Question: I have a set of coordinates that I get from identifying some sources in an image and I have another set of coordinates from a text file catalog that correspond to the sources in the image. I wanted to correlate the coordinates in the textfile with the coordinate identified in the image. Although both coordinate frame is the same, they have slight differences due to systematics, so I could only rely on the relative relation between them (e.g. the distance between points). I could have any number of source in one image, but the number is not large, probably no more than 5. In the example below, the goal is to figure out what the point on the left figure corresponds to in the right picture by matching up a --> a', b--> b', and c--> c'.

Is there some Python package/ module that performs similar function?
I am not too sure how this type of coordinate comparison with n-sources would be hard-coded in.
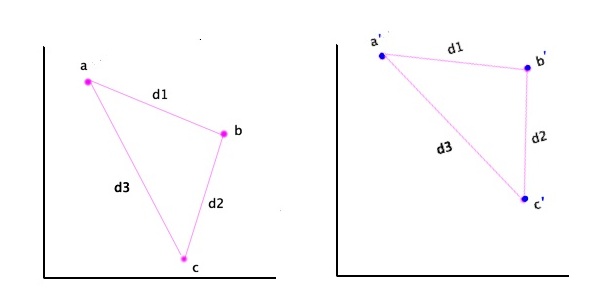
Answer: Not sure but this might be able to help. I have used this earlier for something similar. its called openCV.
<URL>